Interaction volume radius: 10 \u00c5
Interaction volume height: 25 \u00c5
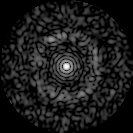
Disorder parameter: 0.844